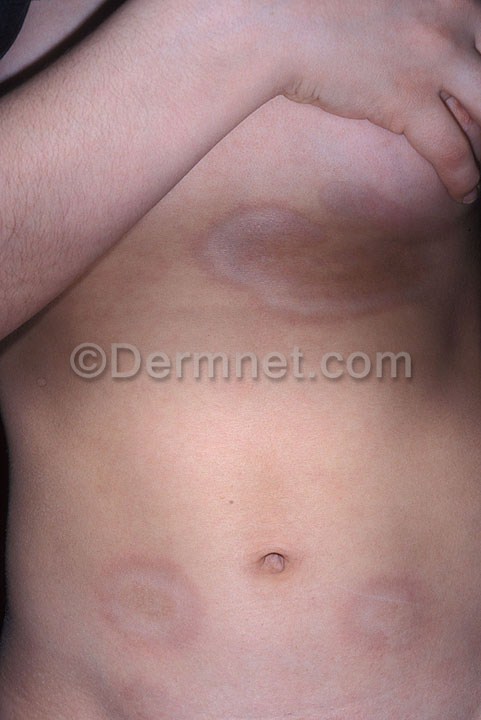
Disease: Lupus and other Connective Tissue diseases